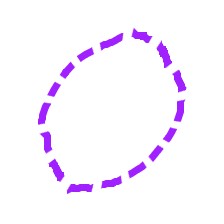
Shape: circle